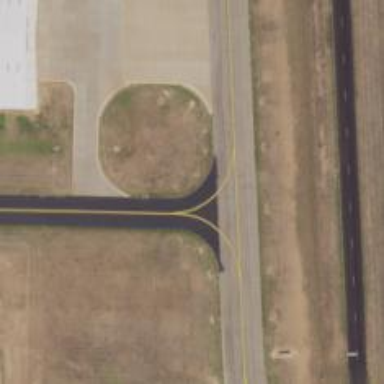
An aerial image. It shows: Image of taxiway at airport.